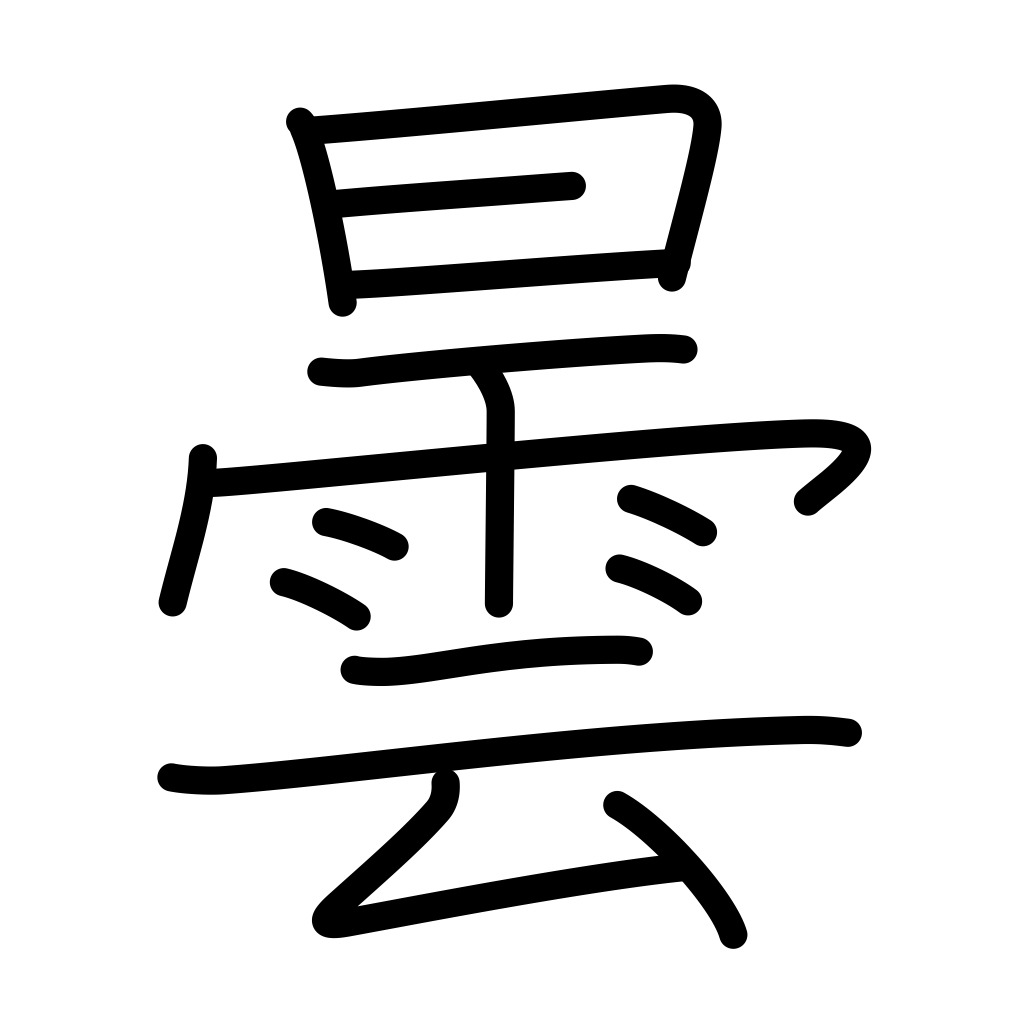
Meaning: cloudy weather, cloud up